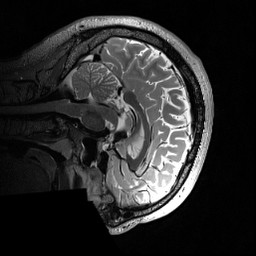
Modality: T2w
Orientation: sagittal
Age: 32
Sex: male
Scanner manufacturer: siemens
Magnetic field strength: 3 T
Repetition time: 3.2 s
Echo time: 0.566 s